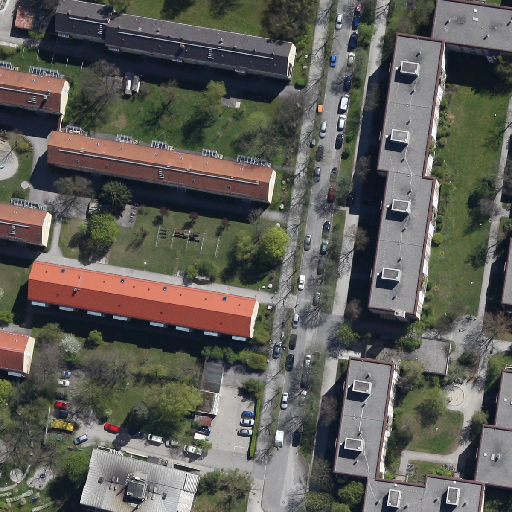
Referring expression: vehicle in the parking area